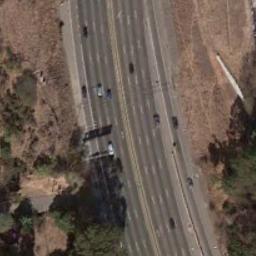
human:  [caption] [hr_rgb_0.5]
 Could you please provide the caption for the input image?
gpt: The freeway is next to the bare land and some trees .

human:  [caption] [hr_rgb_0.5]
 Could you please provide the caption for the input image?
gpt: The freeway is surrounded by a large desert with sparse vegetation and many cars on the freeway .

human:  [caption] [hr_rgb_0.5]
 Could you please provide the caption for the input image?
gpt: There are few cars on the motorway .

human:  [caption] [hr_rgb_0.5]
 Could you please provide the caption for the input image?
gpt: A freeway with a small bend goes through the wasteland with some trees .

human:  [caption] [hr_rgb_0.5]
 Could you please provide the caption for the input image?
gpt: The freeway between brown bare land .